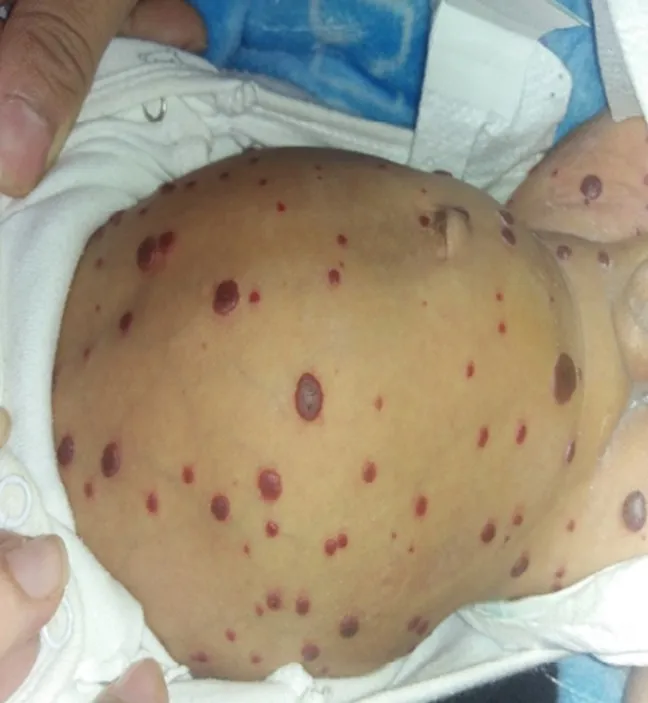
distended abdomen with venous circulation.
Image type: medical_photograph (skin_photograph)